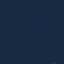
Land use / land cover class: SeaLake